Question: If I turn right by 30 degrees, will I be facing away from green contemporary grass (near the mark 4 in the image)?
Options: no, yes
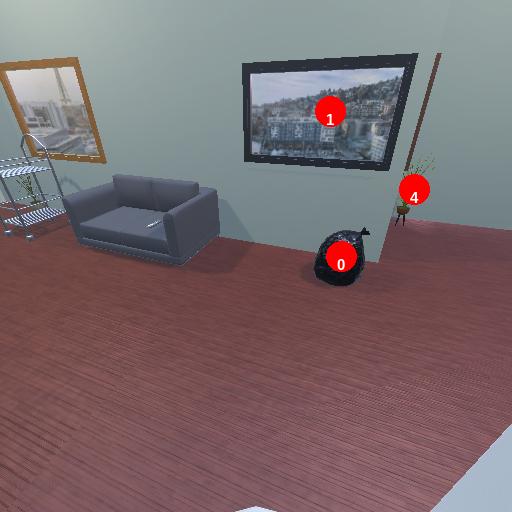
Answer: no